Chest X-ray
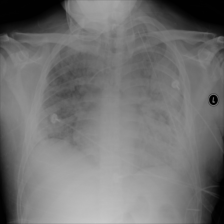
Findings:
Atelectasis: negative
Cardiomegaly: negative
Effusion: negative
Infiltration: negative
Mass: negative
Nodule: negative
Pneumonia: negative
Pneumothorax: negative
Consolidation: negative
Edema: negative
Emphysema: negative
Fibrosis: negative
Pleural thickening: negative
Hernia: negative